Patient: sex M, age 78
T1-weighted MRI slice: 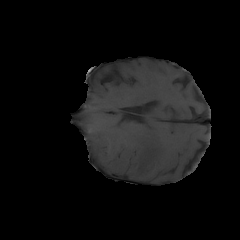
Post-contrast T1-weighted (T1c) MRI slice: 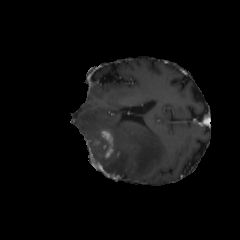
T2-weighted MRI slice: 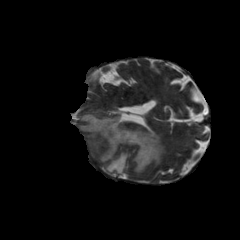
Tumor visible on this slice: yes
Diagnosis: Glioblastoma, IDH-wildtype
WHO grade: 4